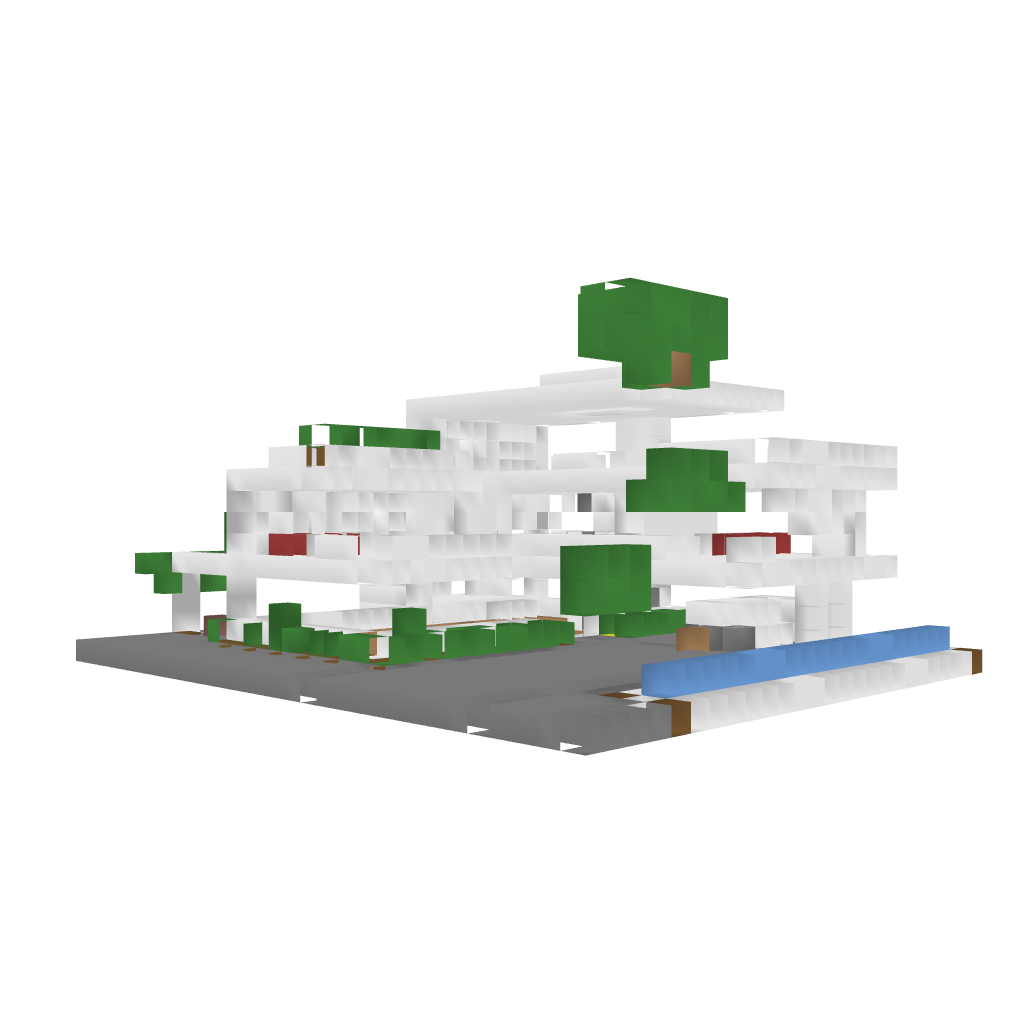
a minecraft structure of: Modern house bad low quality